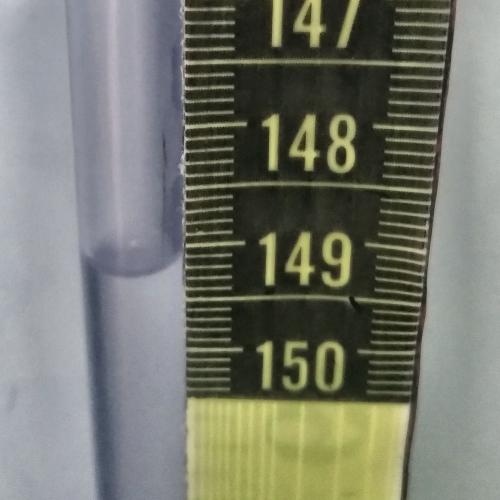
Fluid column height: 149.2 cm